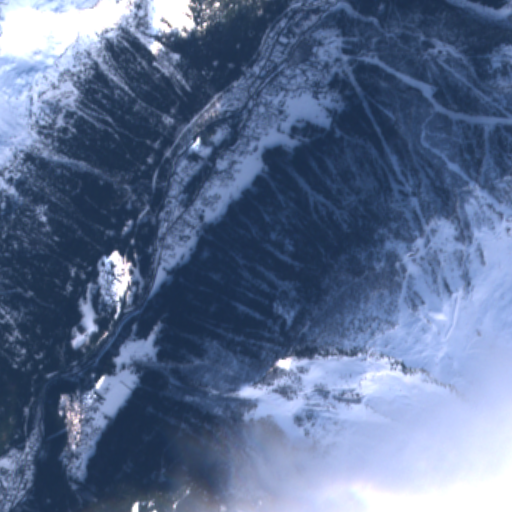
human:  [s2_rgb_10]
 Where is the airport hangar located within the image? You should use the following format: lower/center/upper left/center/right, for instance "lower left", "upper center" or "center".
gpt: The airport hangar is located in the upper right of the image.
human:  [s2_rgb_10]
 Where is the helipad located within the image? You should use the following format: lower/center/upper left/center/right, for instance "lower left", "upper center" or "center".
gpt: The helipad is located in the upper right of the image.
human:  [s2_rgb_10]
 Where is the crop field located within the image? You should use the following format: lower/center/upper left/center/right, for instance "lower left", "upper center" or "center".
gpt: There is no crop field in the image.